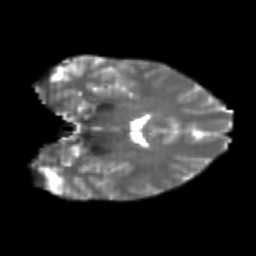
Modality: T2w
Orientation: coronal
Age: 25
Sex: female
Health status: healthy
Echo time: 0.074 s